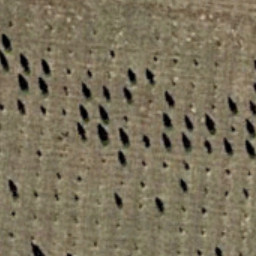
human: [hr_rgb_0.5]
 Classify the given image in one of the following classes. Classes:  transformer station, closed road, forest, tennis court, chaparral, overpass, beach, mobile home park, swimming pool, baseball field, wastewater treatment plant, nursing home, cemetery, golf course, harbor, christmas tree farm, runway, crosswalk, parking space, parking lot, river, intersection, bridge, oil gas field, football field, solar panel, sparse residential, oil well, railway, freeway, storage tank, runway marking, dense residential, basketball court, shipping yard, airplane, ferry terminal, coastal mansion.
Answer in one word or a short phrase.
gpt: christmas tree farm